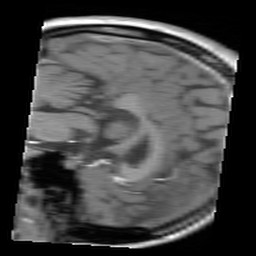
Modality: FLASH
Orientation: sagittal
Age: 32
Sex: female
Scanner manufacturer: siemens
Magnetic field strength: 3 T
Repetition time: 0.245 s
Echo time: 0.0026 s